Field crop: maize
Growth stage: 2
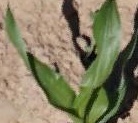
Species: maize